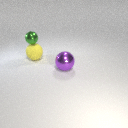
large yellow rubber sphere behind large purple metal sphere